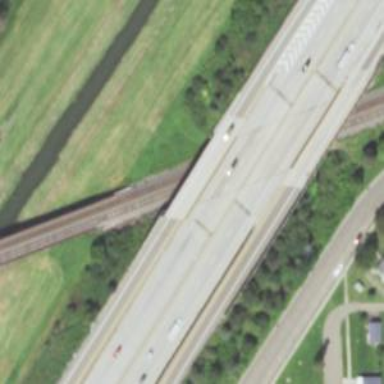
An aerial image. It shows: Man-made bridge.